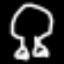
Label: frog